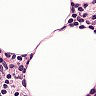
Metastatic tissue present: no